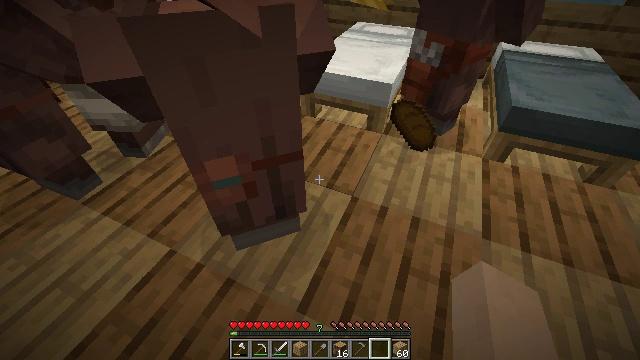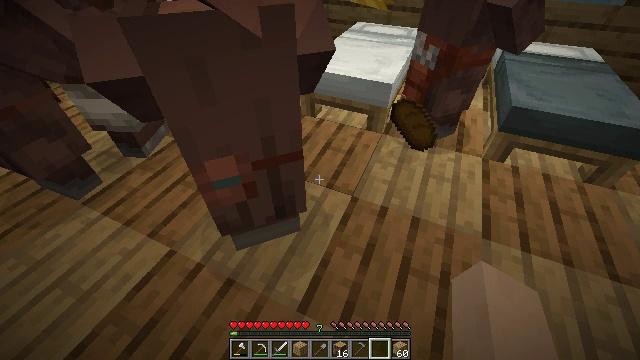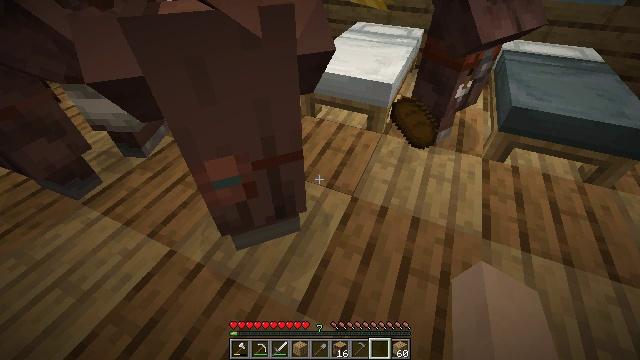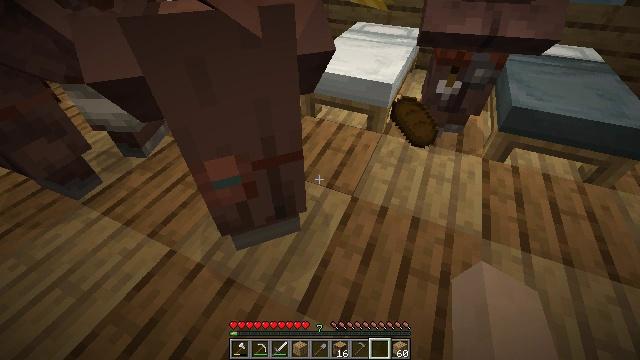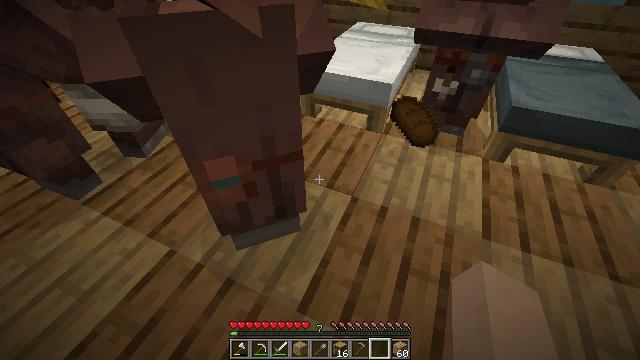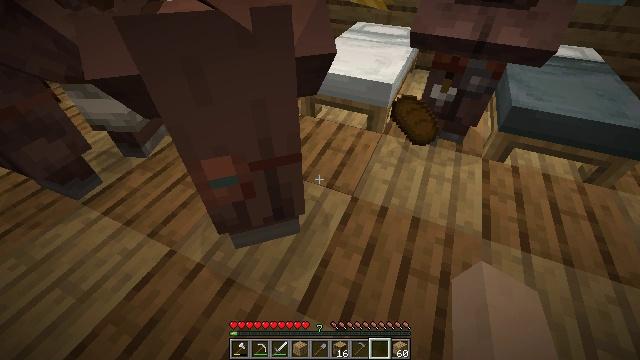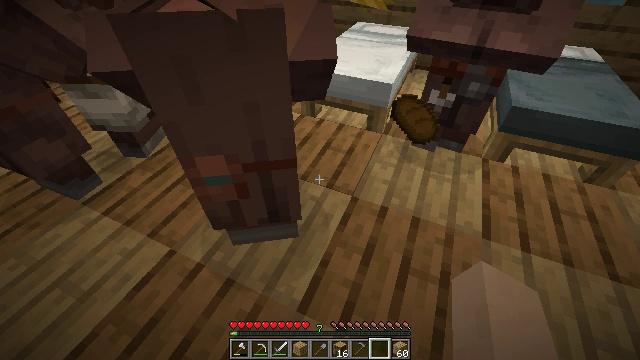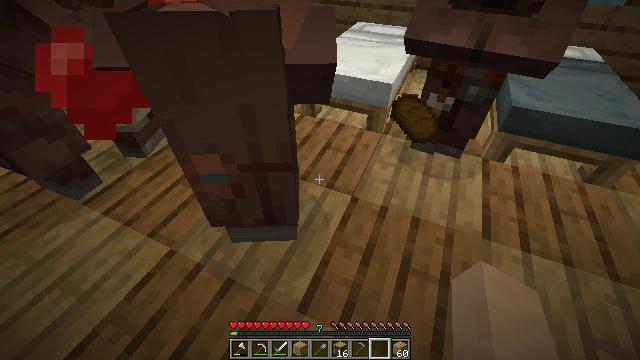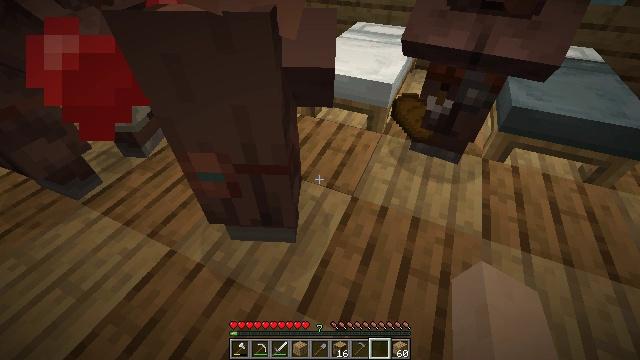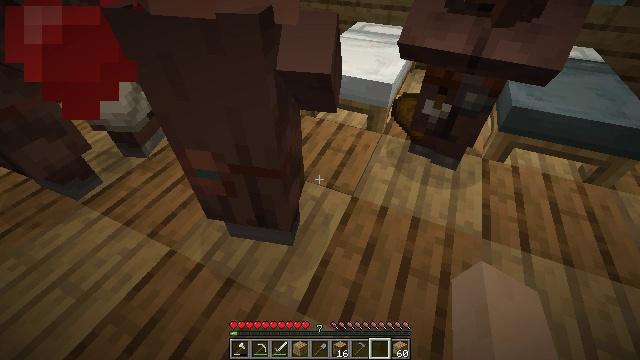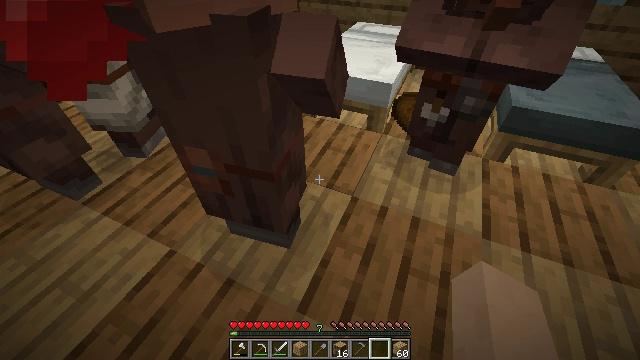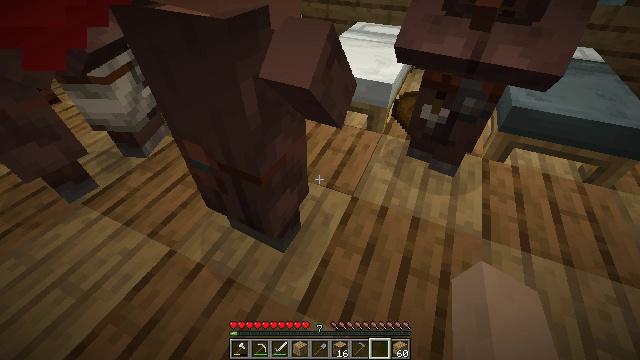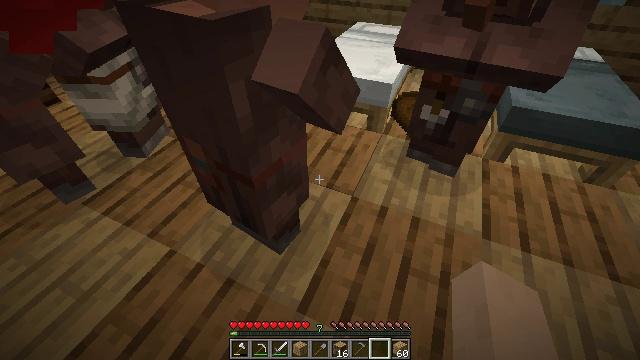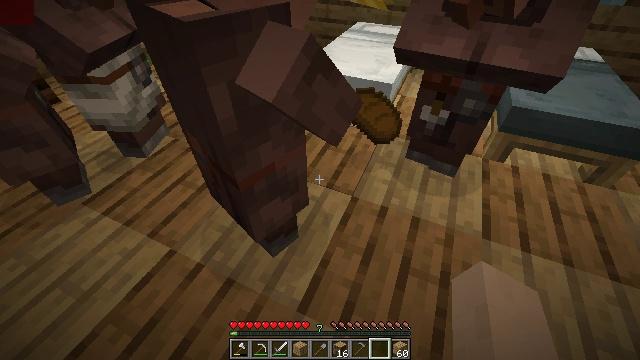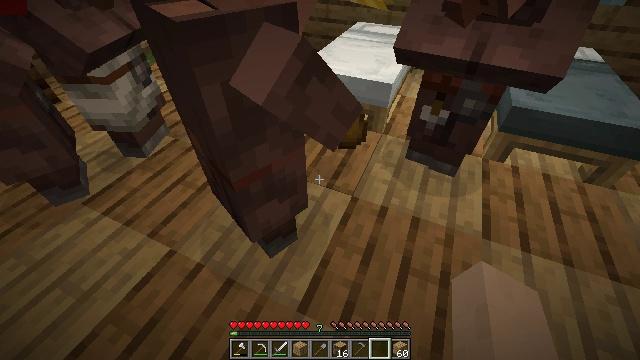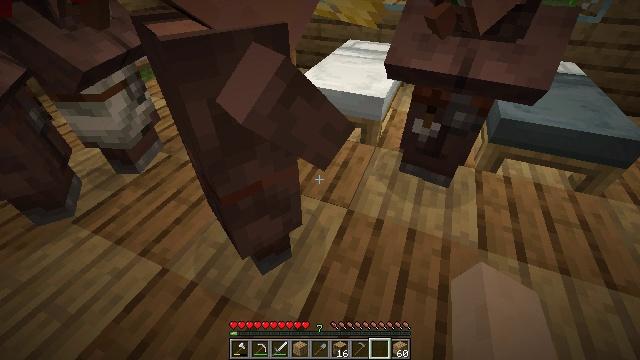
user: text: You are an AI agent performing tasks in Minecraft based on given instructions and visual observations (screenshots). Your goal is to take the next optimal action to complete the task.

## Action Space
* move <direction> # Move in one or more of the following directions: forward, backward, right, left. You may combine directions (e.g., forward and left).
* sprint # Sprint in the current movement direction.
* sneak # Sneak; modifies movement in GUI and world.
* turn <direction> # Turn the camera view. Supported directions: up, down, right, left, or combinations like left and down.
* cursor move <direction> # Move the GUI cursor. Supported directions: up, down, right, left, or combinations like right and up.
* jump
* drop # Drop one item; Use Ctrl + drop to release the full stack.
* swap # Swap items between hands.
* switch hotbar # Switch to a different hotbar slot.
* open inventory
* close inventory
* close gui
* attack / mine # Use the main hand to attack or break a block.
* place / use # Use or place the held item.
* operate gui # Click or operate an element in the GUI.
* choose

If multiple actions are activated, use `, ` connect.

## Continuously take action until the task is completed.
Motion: motion action
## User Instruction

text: Bake some bread with wheat.
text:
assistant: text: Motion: no_op
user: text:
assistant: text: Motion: no_op
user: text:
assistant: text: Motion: no_op
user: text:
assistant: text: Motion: no_op
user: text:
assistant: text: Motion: no_op
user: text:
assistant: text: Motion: no_op
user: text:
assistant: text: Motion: no_op
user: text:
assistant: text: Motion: no_op
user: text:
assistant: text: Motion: no_op
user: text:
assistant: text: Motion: no_op
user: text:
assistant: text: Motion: no_op
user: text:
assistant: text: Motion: no_op
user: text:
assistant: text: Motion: no_op
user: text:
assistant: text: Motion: no_op
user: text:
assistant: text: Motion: turn right and up
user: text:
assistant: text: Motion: turn right and up
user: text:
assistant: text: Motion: turn right and up
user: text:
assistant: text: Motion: turn right and up
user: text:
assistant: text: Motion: no_op
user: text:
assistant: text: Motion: no_op
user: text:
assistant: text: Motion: turn right and up
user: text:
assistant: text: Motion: turn right and up
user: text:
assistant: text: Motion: turn right and up
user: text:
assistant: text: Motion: turn right and up
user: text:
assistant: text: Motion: turn right
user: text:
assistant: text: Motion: turn right
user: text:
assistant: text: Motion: turn right and down
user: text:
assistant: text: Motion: turn right and down
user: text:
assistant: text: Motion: turn right
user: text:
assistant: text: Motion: turn right and up